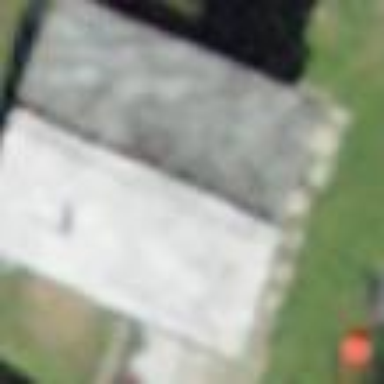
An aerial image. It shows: Building with tile roof.